Field crop: maize
Growth stage: 2
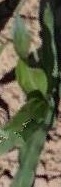
Species: maize